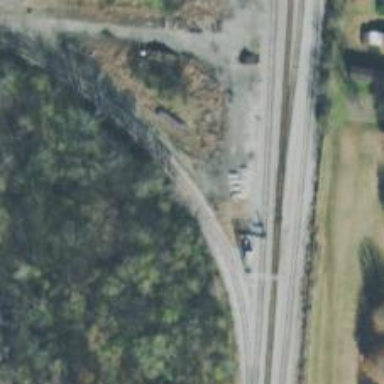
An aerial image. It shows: Railway yard with wye configuration. The yard primarily serves rail services.